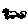
Label: cat